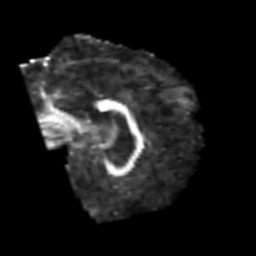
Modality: FA
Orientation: sagittal
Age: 56
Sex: male
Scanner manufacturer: siemens
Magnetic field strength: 3 T
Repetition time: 6.1 s
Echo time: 0.101 s